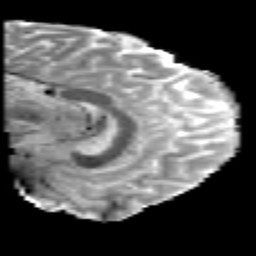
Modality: MD
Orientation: sagittal
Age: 25
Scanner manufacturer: philips
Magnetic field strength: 3 T
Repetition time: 8.593 s
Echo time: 0.1268 s